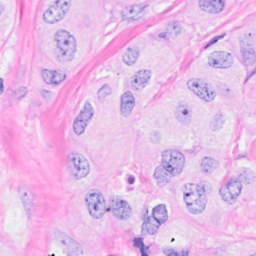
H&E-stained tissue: Breast